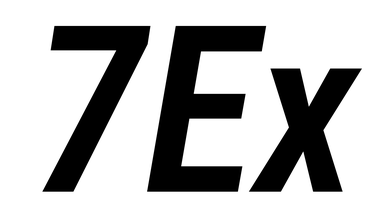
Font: Roboto-Italic_Condensed_SemiBold_Italic